Question: I have a JSF webapp which is exhibiting the following behaviour:
'http://localhost/myapp/' returns the raw contents of index.xhtml
'http://localhost/myapp/web/' returns a blank page
'http://localhost/myapp/web/index.xhtml' returns the error '/index.xhtml Not Found in ExternalContext as a Resource'
The directory structure of the webapp is shown below:

The web.xml file looks as follows:
'''
<?xml version="1.0" encoding="UTF-8"?>
<web-app xmlns:xsi="http://www.w3.org/2001/XMLSchema-instance"
xmlns="http://java.sun.com/xml/ns/javaee"
xmlns:web="http://java.sun.com/xml/ns/javaee/web-app_2_5.xsd"
xsi:schemaLocation="http://java.sun.com/xml/ns/javaee
http://java.sun.com/xml/ns/javaee/web-app_3_0.xsd" version="3.0">
<display-name>myapp</display-name>
<context-param>
<param-name>javax.faces.PROJECT_STAGE</param-name>
<param-value>Development</param-value>
</context-param>
<servlet>
<servlet-name>Faces Servlet</servlet-name>
<servlet-class>javax.faces.webapp.FacesServlet</servlet-class>
<load-on-startup>1</load-on-startup>
</servlet>
<servlet-mapping>
<servlet-name>Faces Servlet</servlet-name>
<url-pattern>/web/*</url-pattern>
</servlet-mapping>
<session-config>
<session-timeout>30</session-timeout>
</session-config>
<!-- <welcome-file-list>
<welcome-file>index.xhtml</welcome-file>
</welcome-file-list>
-->
</web-app>
'''
I have a breakpoint in the first line of the method 'javax.faces.webapp.FacesServlet.service'
'''
public void service(ServletRequest req,
ServletResponse resp)
throws IOException, ServletException {
HttpServletRequest request = (HttpServletRequest) req;
HttpServletResponse response = (HttpServletResponse) resp;
requestStart(request.getRequestURI()); // V3 Probe hook
'''
This breakpoint is never hit. Is anyone able to shed some light on what may be wrong here or some pointers on where I can start my investigations.
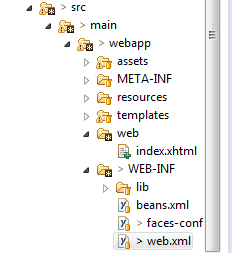
Answer: JSF will trim off own URL pattern from the request URL before finding the resource. You need to put '/index.xhtml' file exactly there where JSF expects it as per the error message: in '/index.xhtml'. So, outside the '/web' folder. Note that you can just keep using '/web' in request URL.
An alternative is to just map the 'FacesServlet' on '*.xhtml'. This way you don't need to worry about virtual URLs.
### See also:
- <URL>